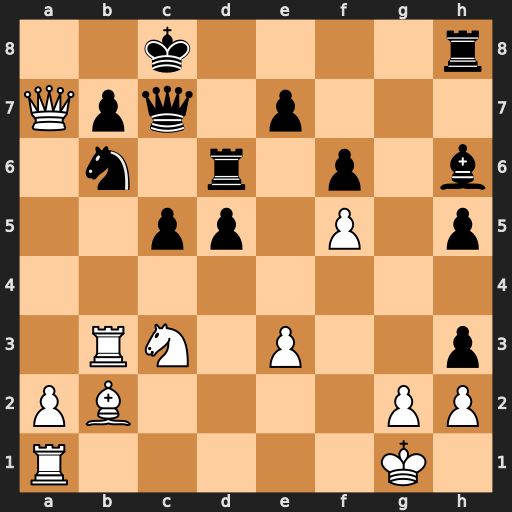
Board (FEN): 2k4r/Qpq1p3/1n1r1p1b/2pp1P1p/8/1RN1P2p/PB4PP/R5K1
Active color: w
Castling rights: -
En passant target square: -
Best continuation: Nb5 Qc6 Nxd6+